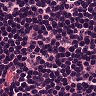
Metastatic tissue present: no